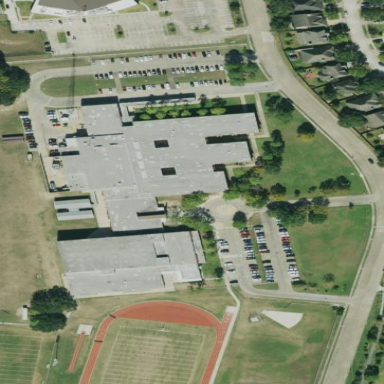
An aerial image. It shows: School.